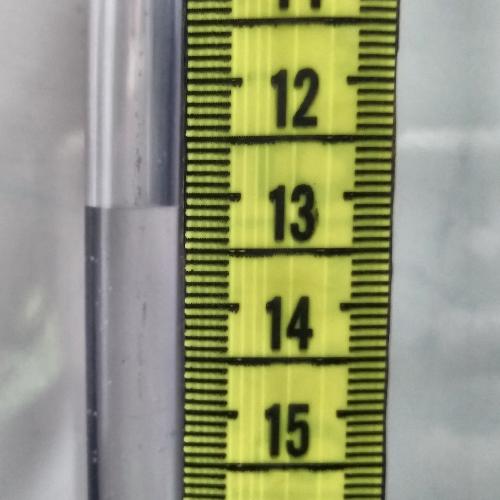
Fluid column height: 13.1 cm